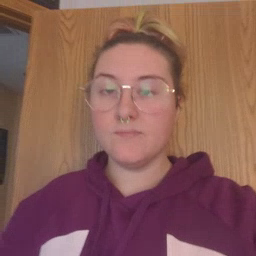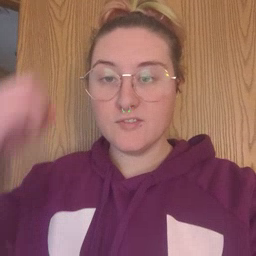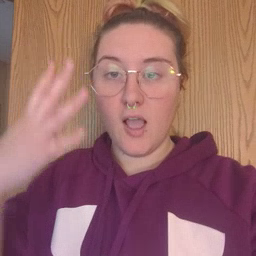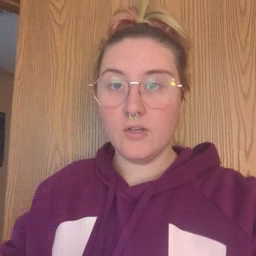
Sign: shower